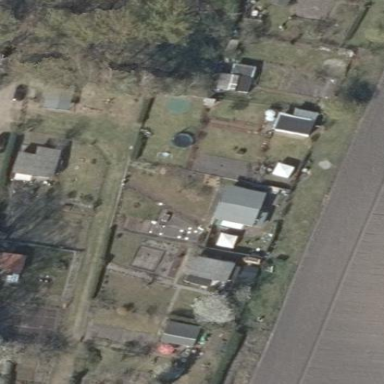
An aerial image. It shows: Allotments area.